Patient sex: M
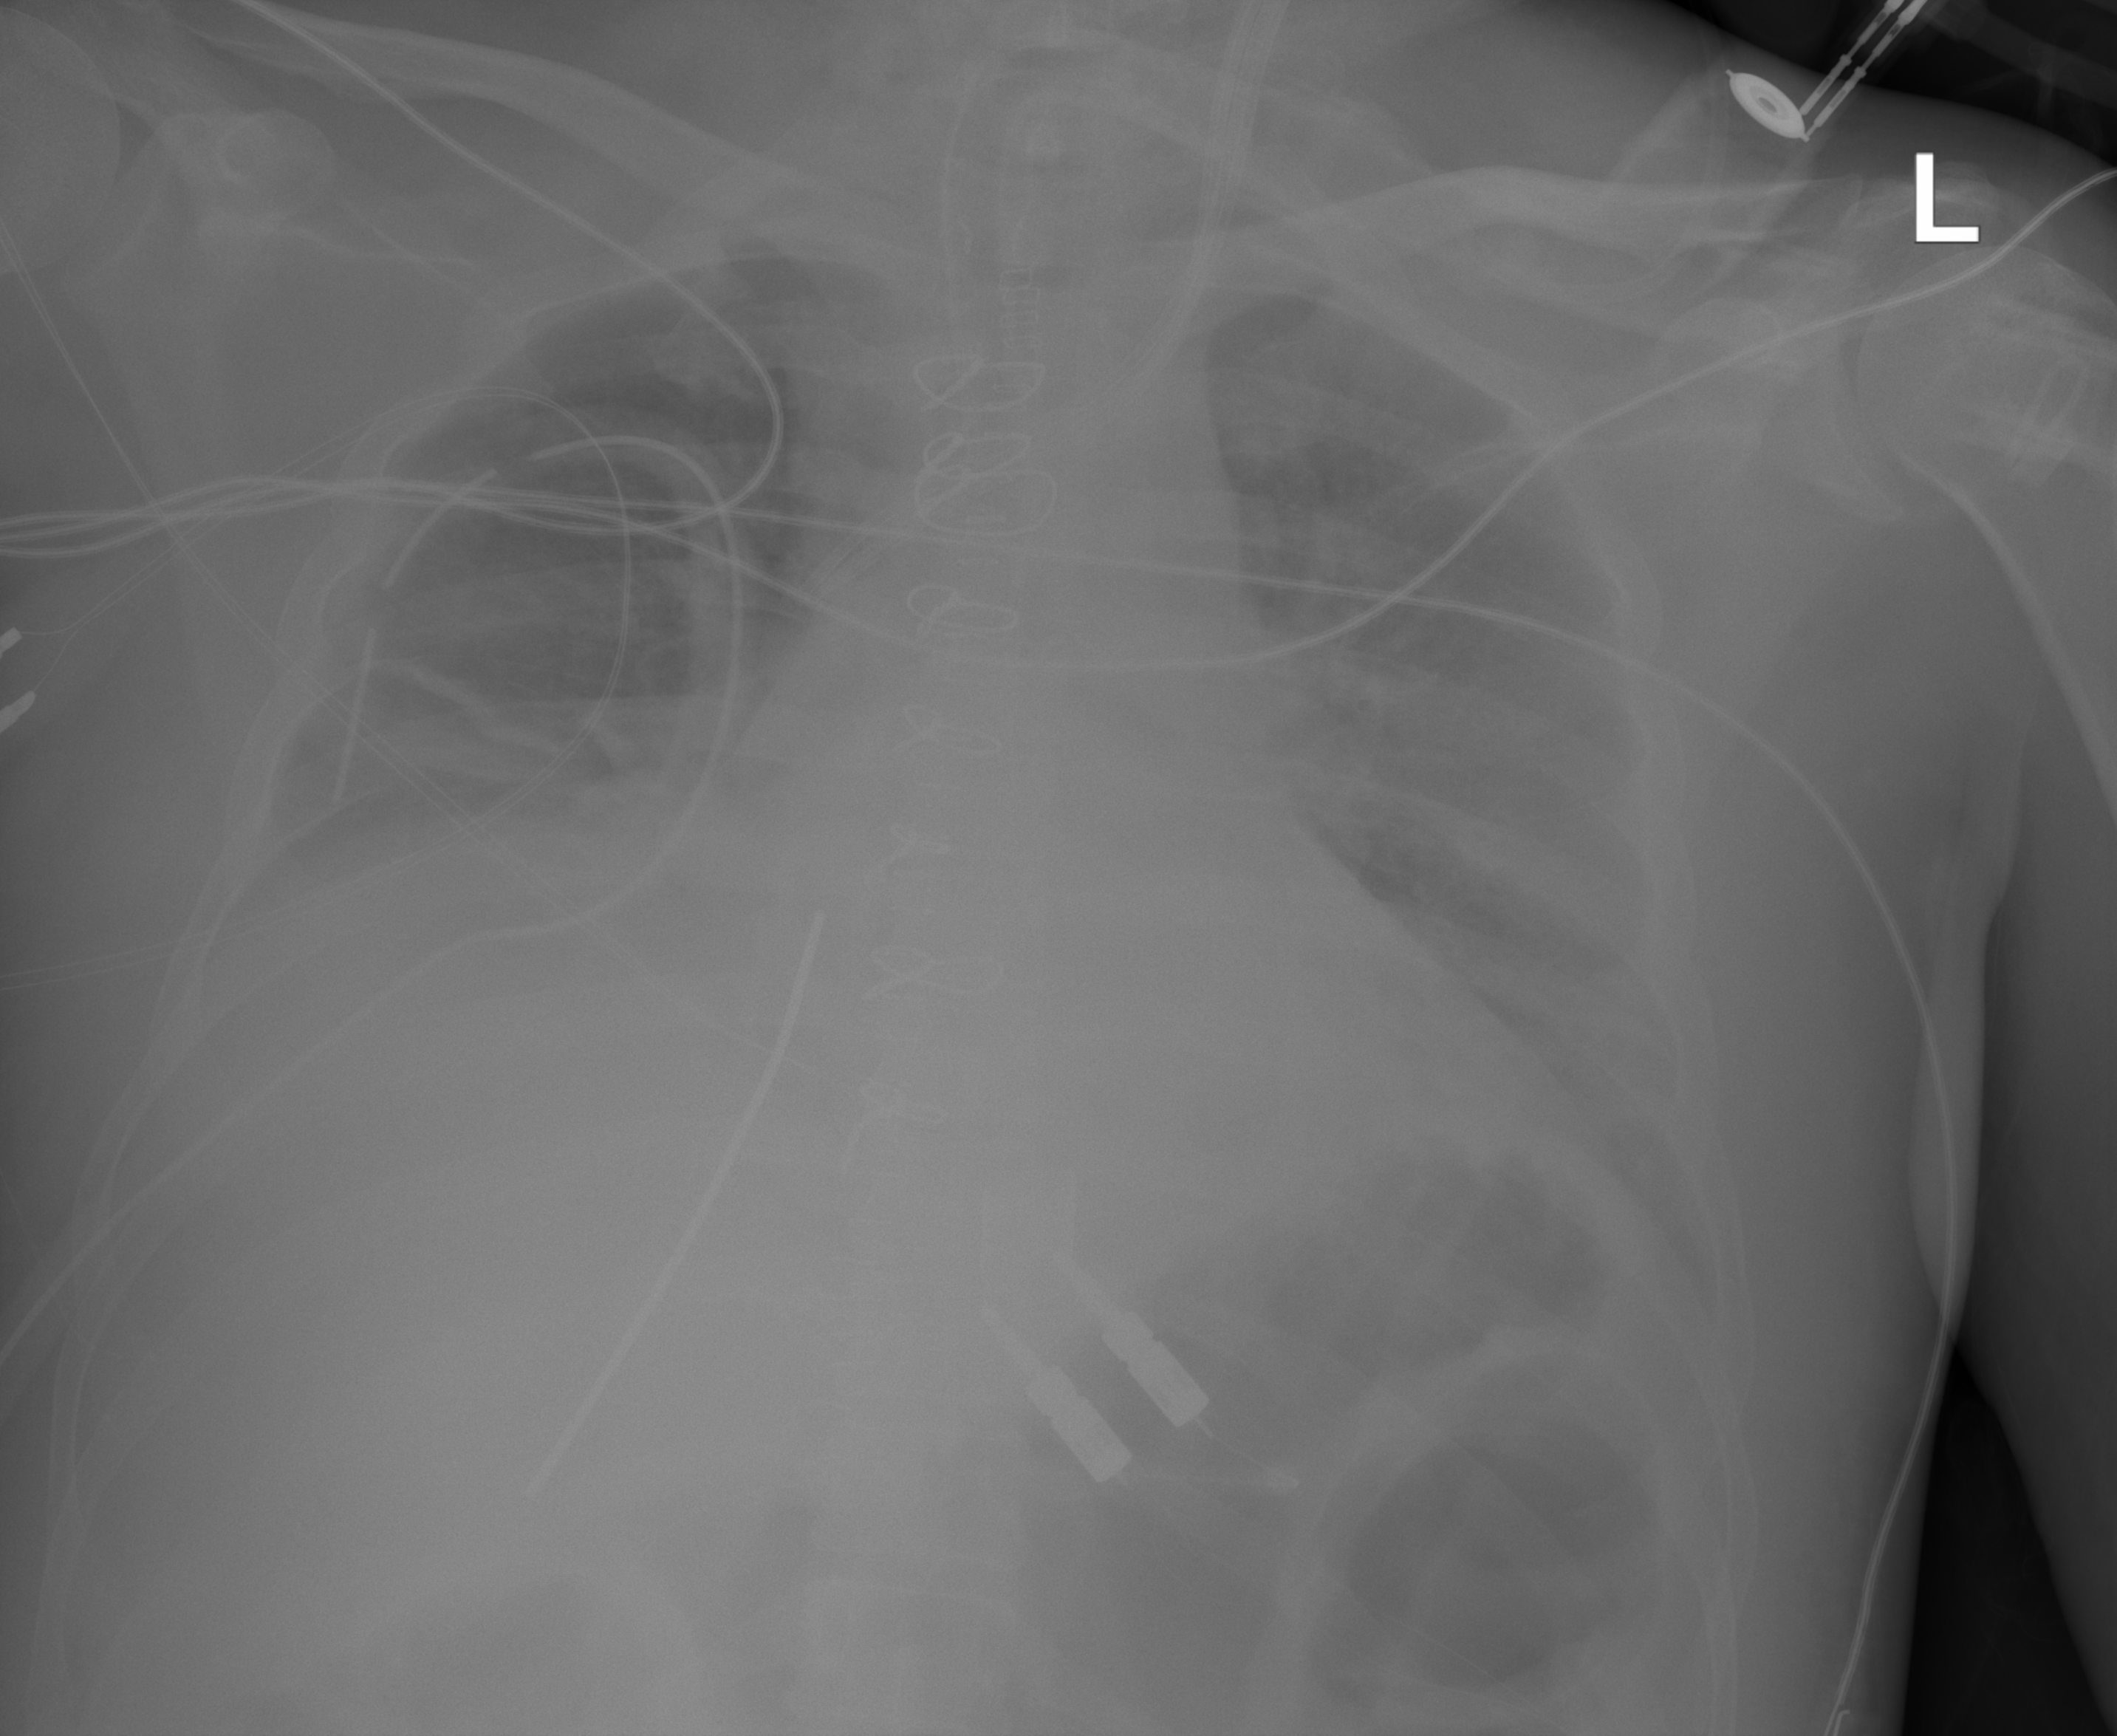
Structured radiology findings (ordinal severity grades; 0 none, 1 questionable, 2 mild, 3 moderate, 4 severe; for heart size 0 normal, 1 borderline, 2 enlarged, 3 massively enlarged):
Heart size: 1
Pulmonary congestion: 2
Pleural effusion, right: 1
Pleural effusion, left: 2
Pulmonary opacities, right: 2
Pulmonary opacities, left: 2
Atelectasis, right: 2
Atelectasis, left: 1